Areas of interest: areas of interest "Shandong Aikeshen Petrochemical Equipment Co., Ltd."
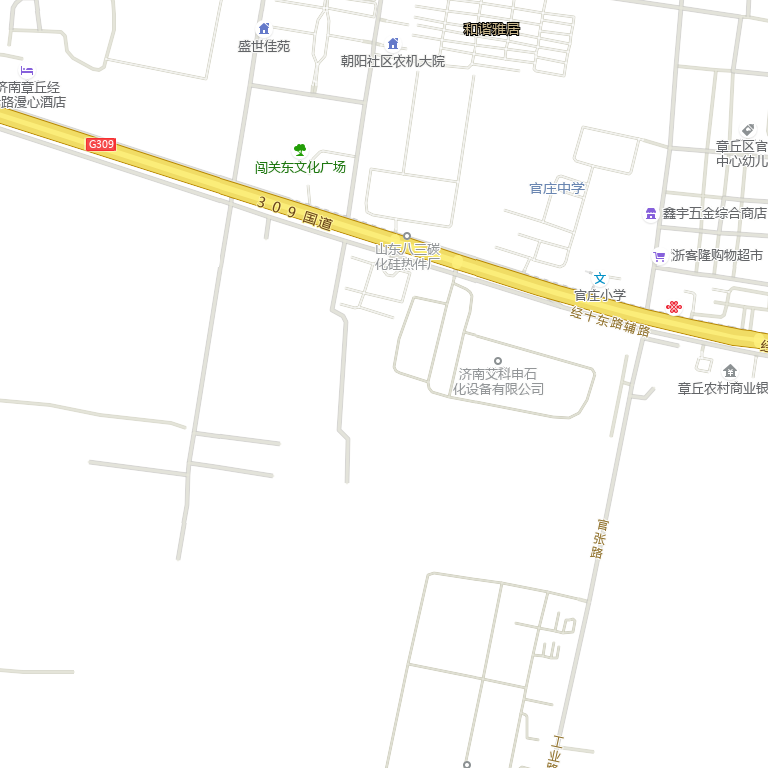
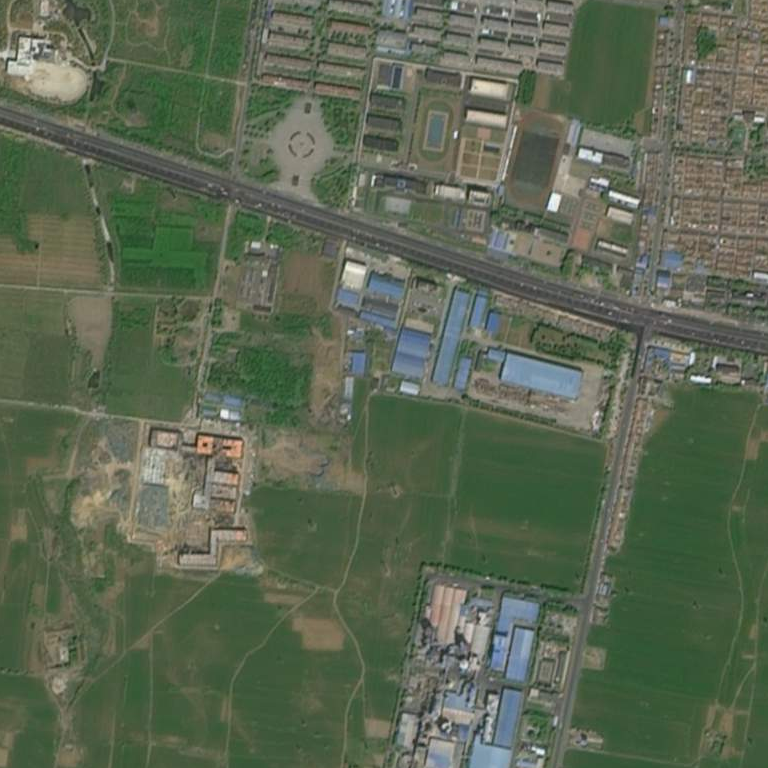